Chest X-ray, PA view. Patient: 31 years old, sex F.
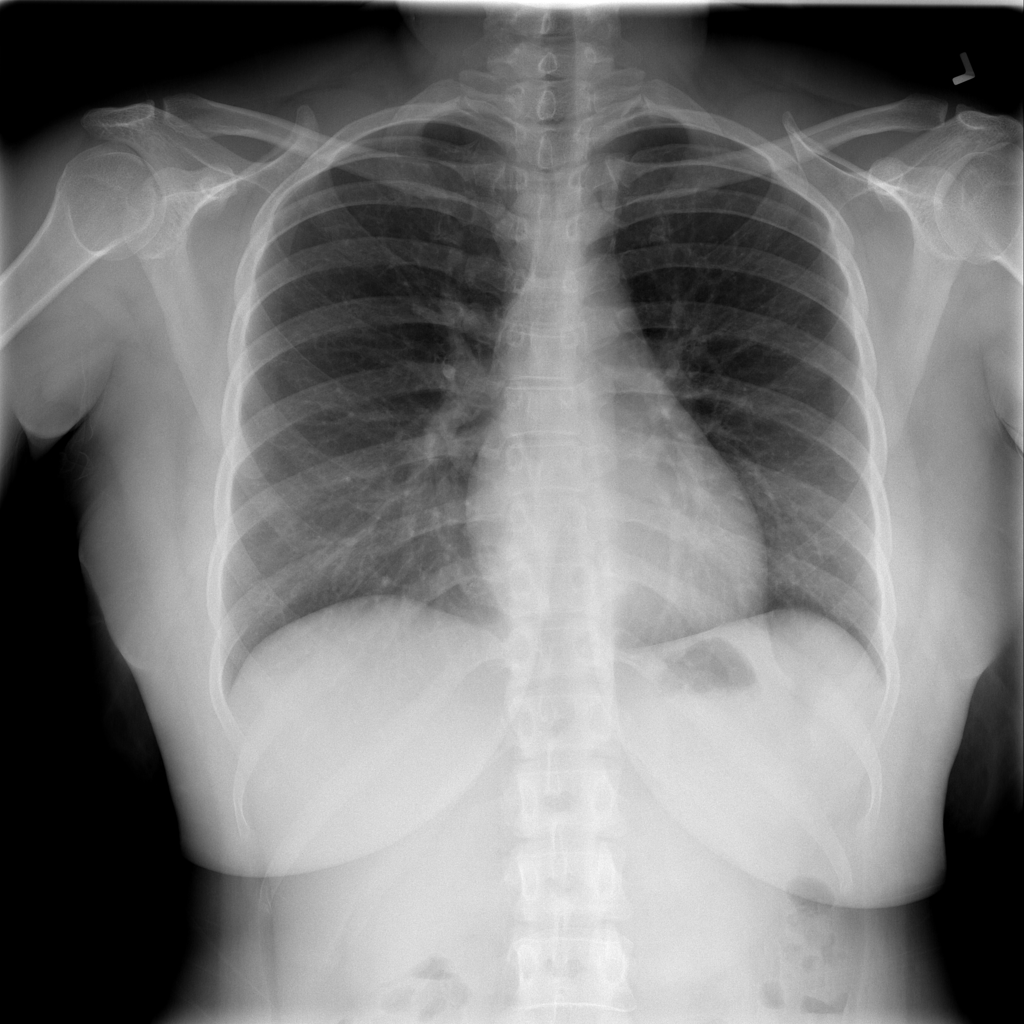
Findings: No Finding